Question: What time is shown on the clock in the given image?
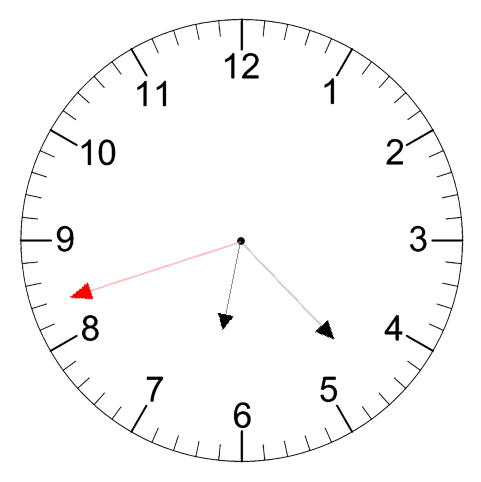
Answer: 06:22:42